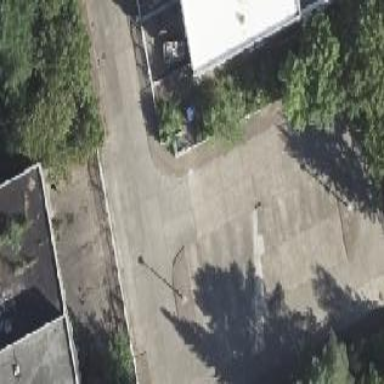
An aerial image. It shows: Parking area with concrete surface.